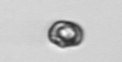
Label: Dinophyceae